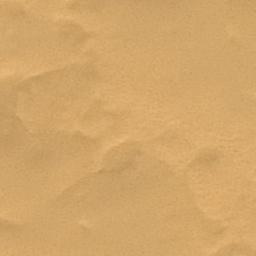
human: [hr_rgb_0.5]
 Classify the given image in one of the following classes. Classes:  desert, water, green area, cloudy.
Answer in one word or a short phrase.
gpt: desert